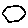
Label: hexagon